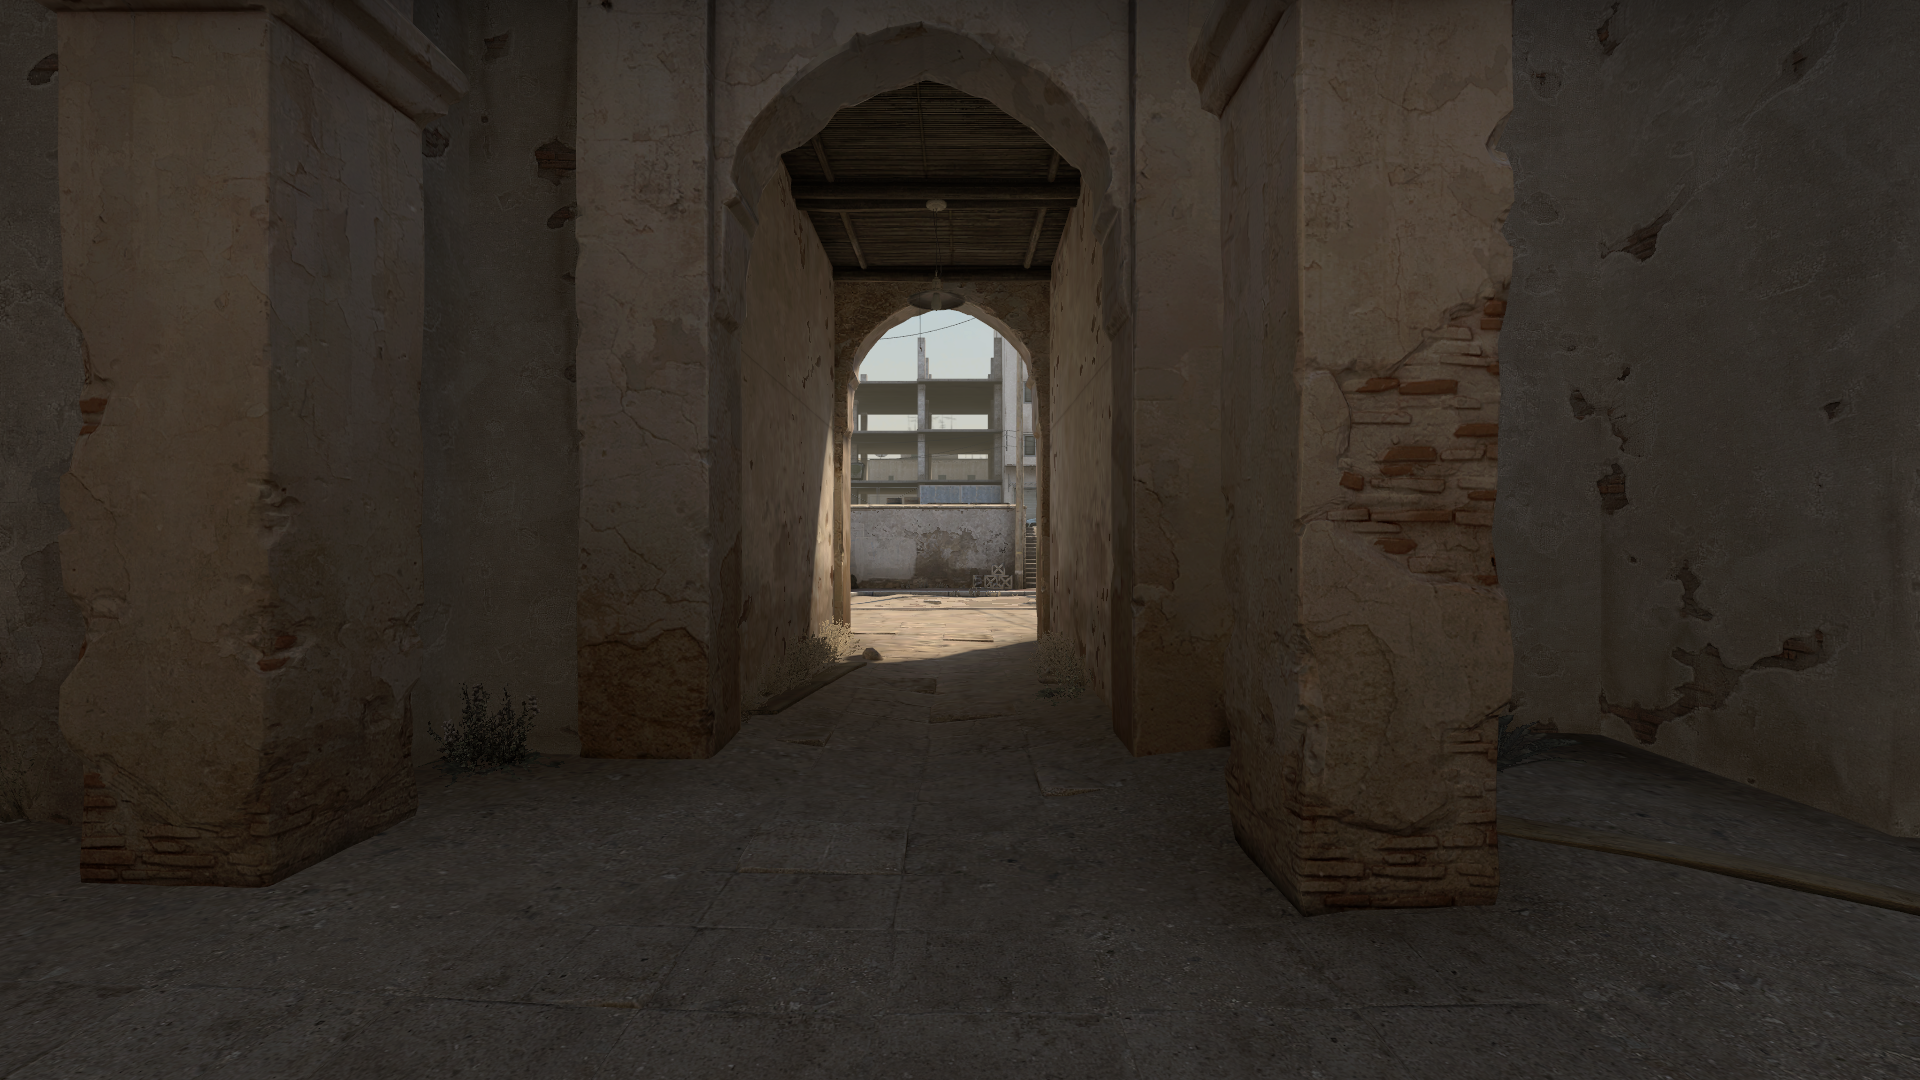
Map: de_dust2